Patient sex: M
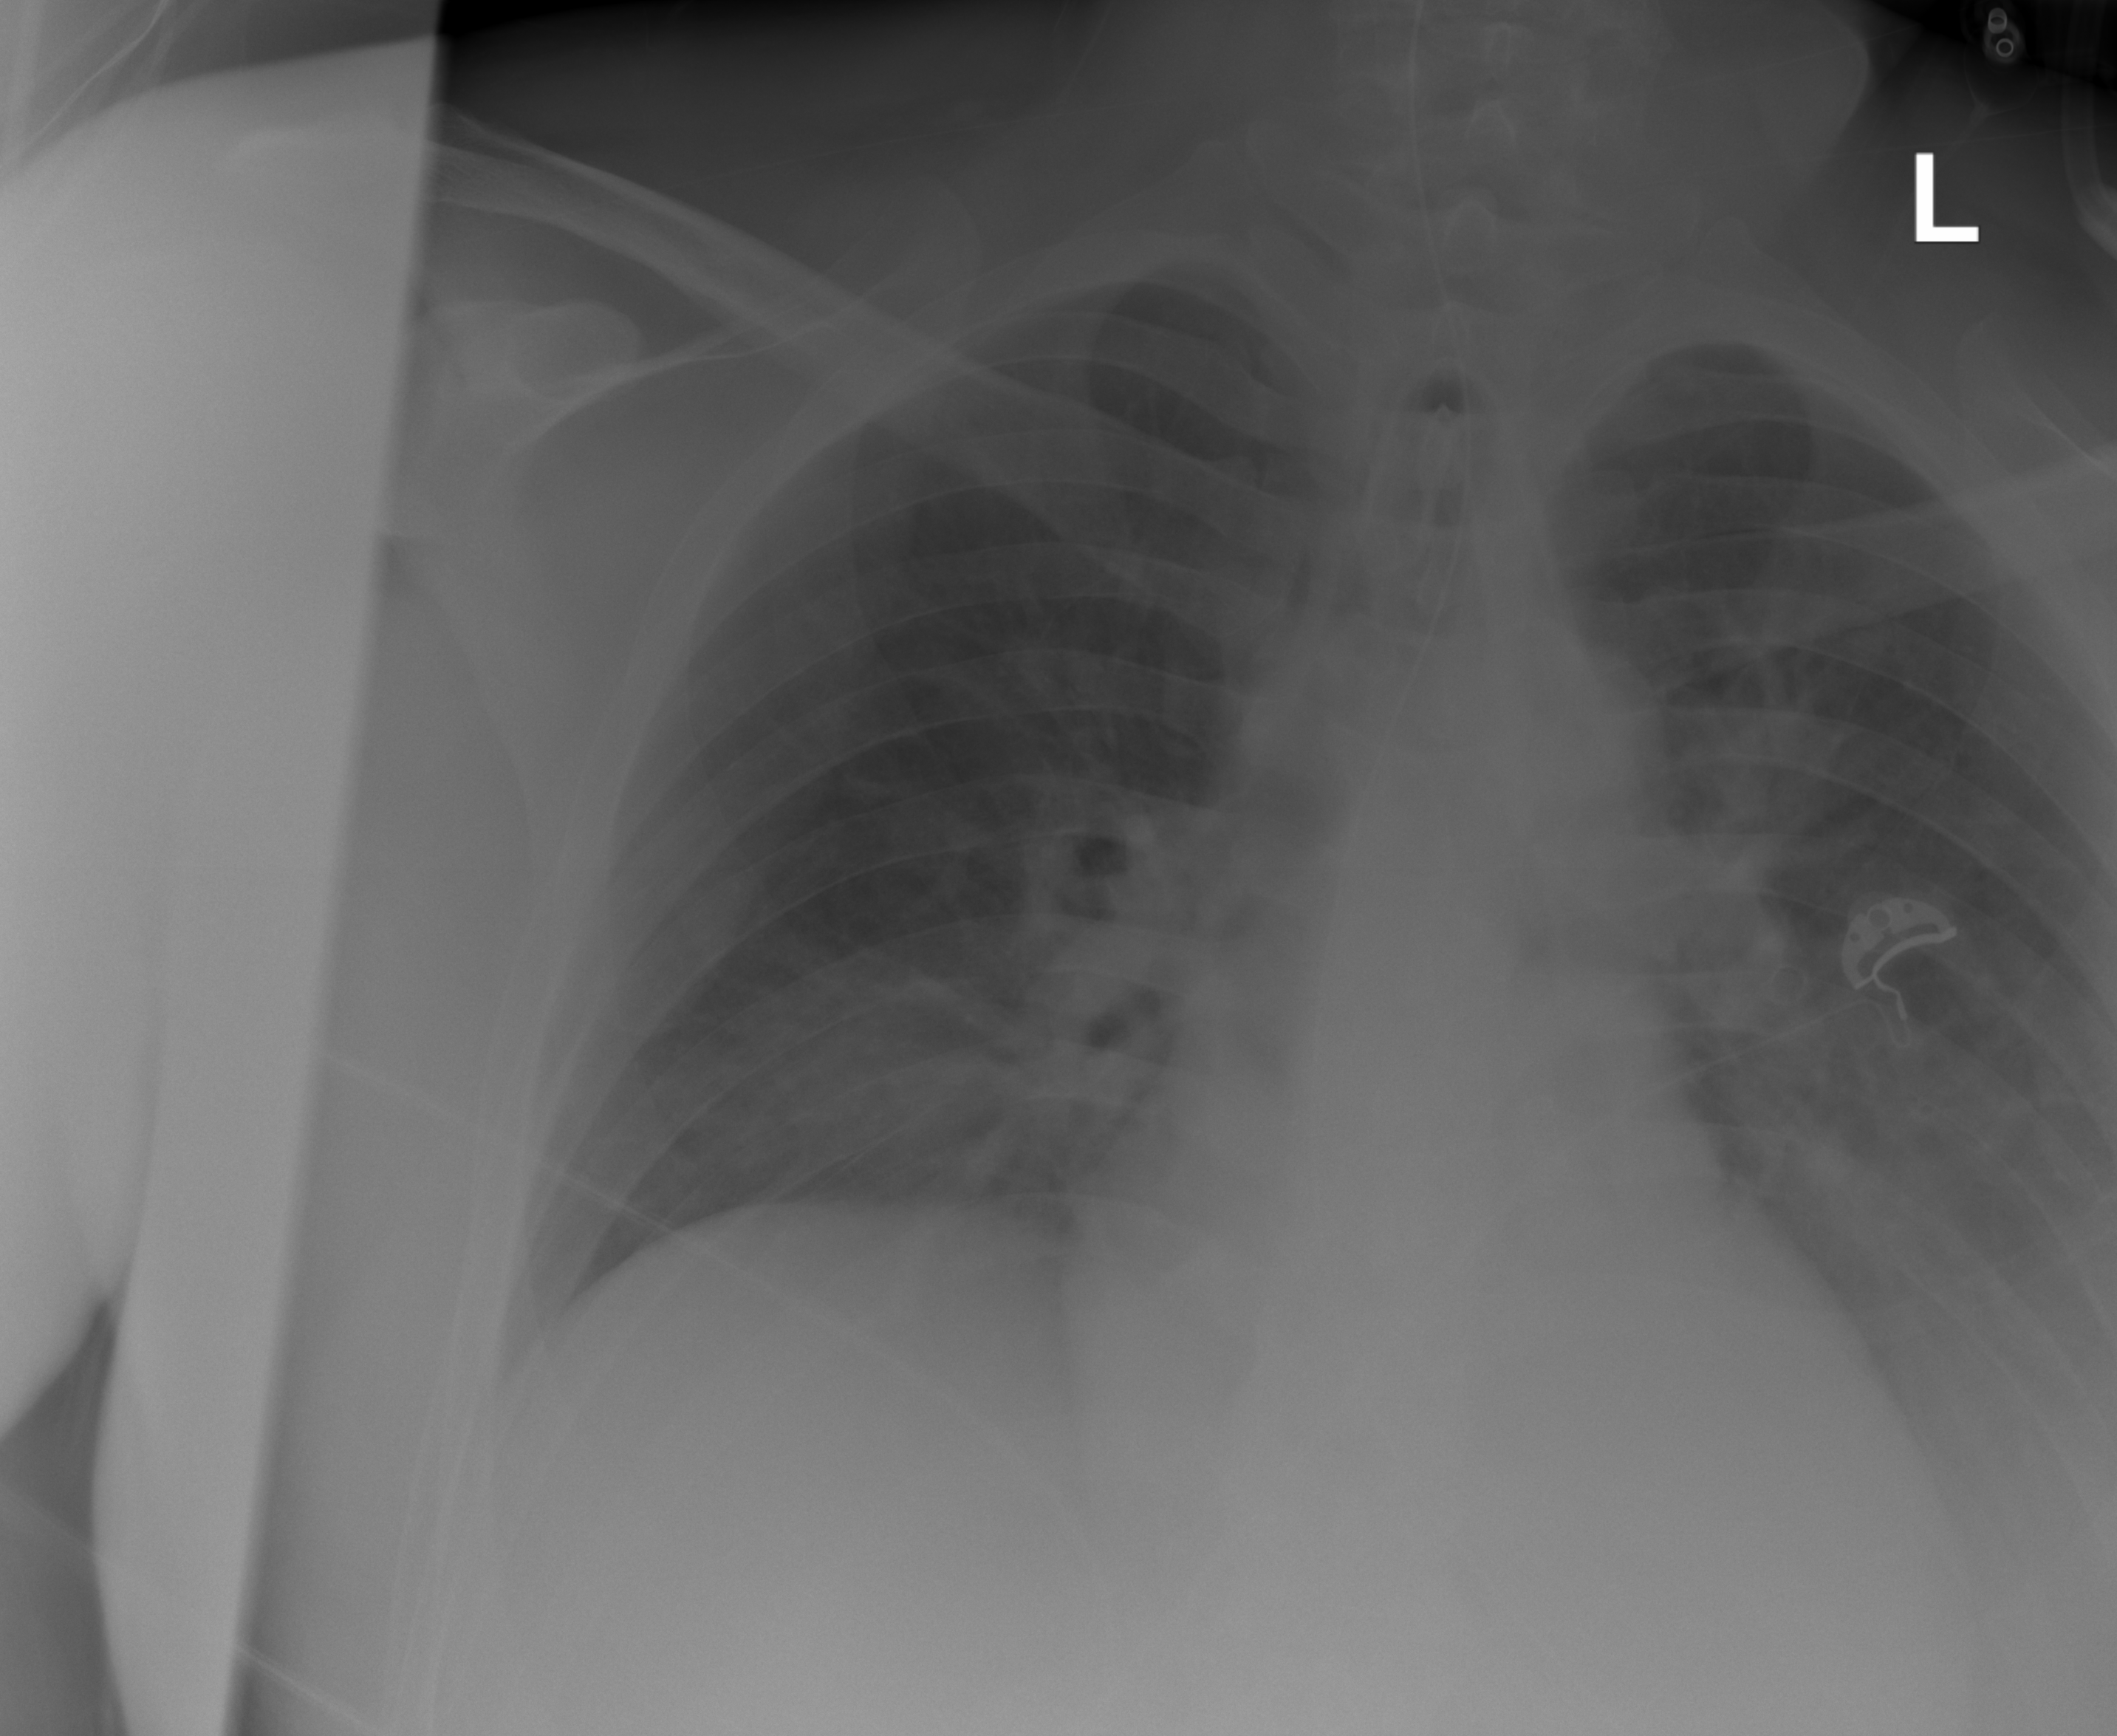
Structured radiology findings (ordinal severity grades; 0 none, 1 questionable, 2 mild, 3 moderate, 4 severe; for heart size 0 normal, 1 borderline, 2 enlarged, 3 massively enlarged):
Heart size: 2
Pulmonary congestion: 0
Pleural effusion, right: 2
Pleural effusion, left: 0
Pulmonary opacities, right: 0
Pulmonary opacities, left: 0
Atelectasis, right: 2
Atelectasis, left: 2